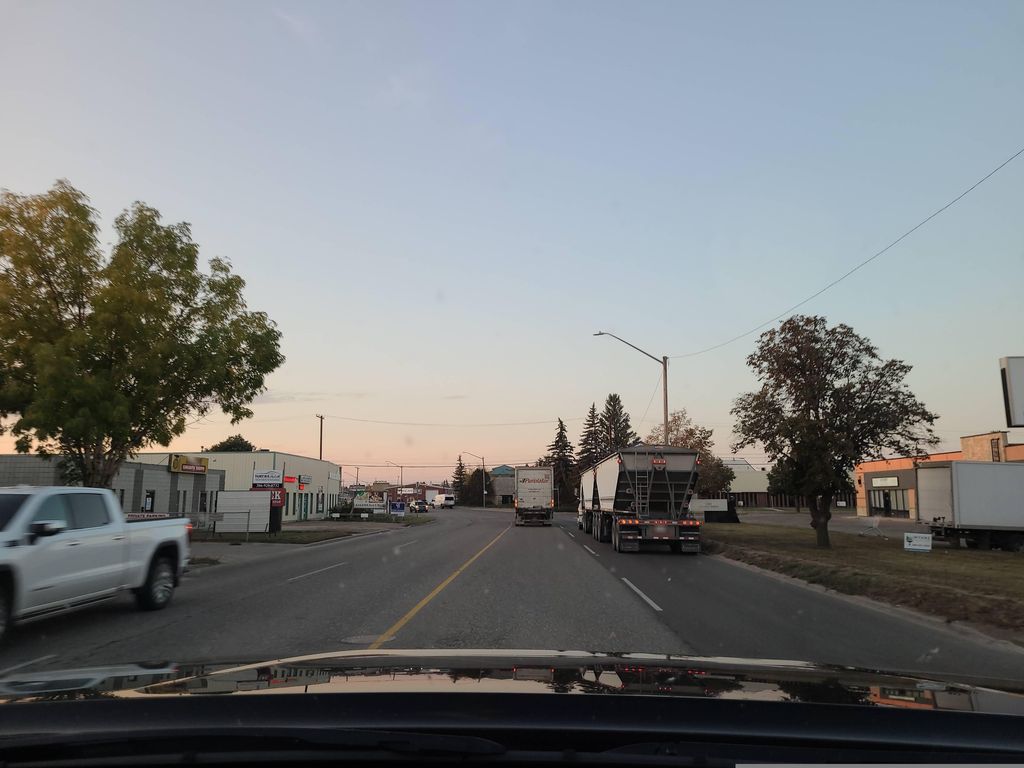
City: saskatoon